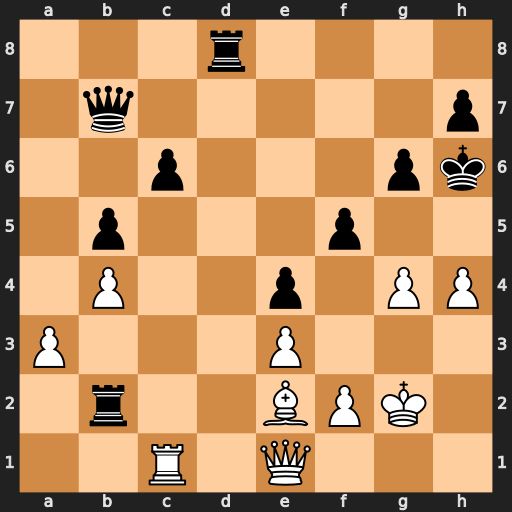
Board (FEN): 3r4/1q5p/2p3pk/1p3p2/1P2p1PP/P3P3/1r2BPK1/2R1Q3
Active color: w
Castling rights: -
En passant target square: -
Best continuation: g5+ Kg7 Qc3+ Kg8 Qxb2